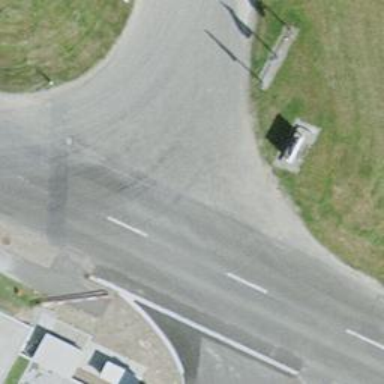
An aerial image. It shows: Road with "give way" sign.